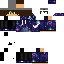
A male human skin with dark skin, wearing brown long hair dressed in a blue hoodie and black pants, featuring a closed mouth.